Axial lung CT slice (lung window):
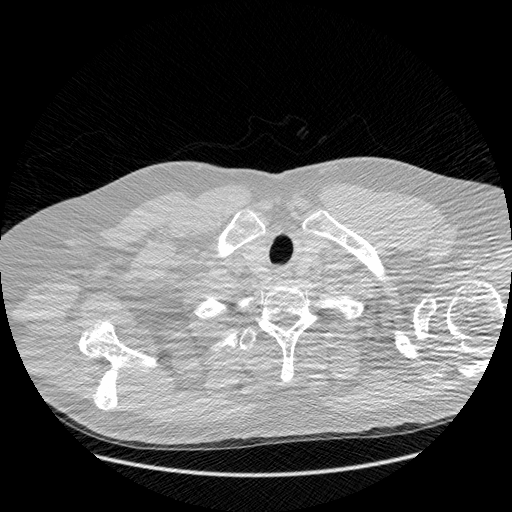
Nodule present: no